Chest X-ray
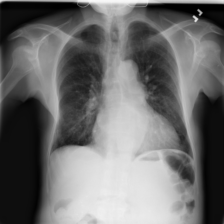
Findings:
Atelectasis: negative
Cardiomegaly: positive
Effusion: negative
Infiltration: negative
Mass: negative
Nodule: negative
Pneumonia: negative
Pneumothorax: negative
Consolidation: negative
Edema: negative
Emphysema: negative
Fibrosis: negative
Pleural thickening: negative
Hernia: negative